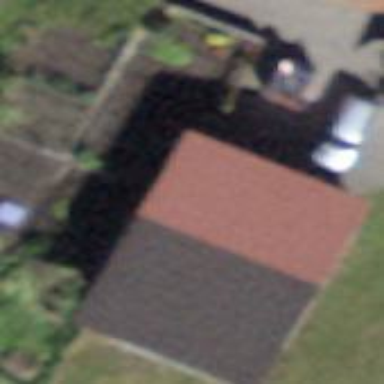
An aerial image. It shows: Barn.